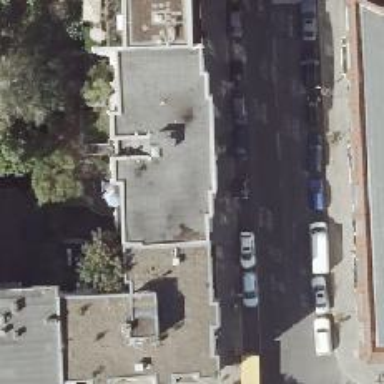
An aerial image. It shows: Beauty shop.